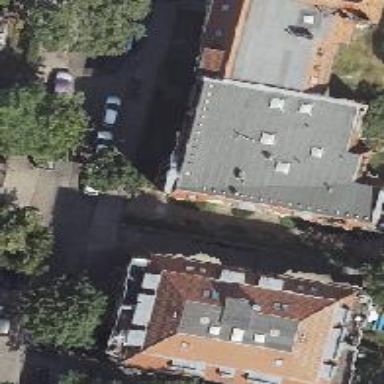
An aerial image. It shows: Residential building with uniquely designed quadruple saltbox roof.